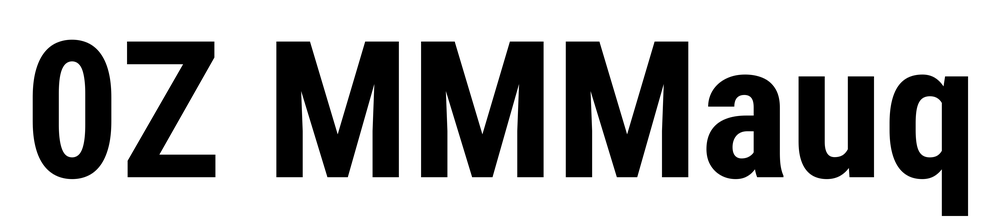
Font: Roboto_Condensed_Bold